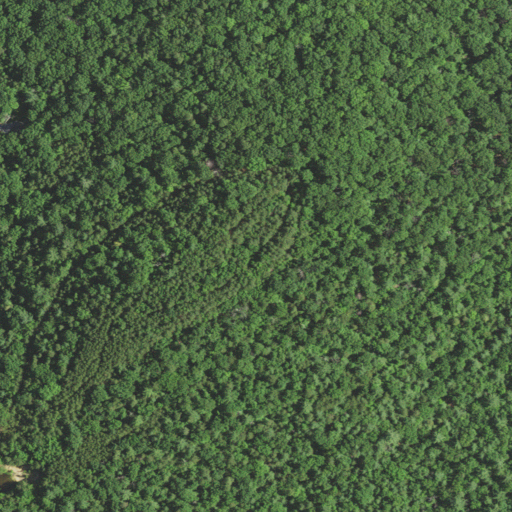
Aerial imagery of mountain in Virginia named Dollys Knob containing mixed forest, deciduous forest, open development, evergreen forest, and low intensity development